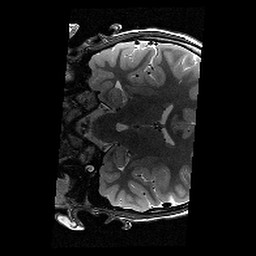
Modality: T2w
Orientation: coronal
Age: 11
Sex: male
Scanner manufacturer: siemens
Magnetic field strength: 3 T
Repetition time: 9.23 s
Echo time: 0.067 s